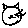
Label: cat